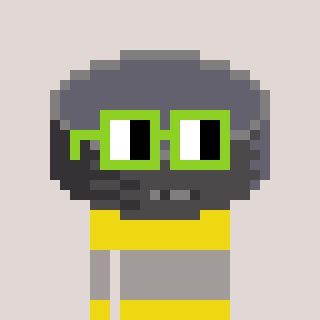
a pixel art character with square light green glasses, a hockey puck-shaped head and a yellow-colored body on a warm background